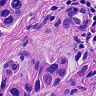
Metastatic tissue present: yes